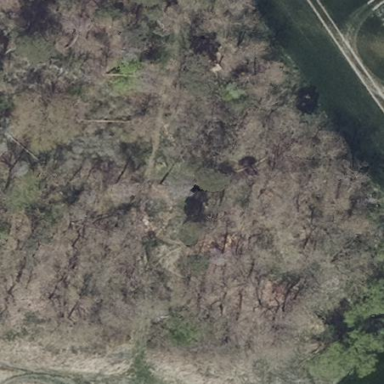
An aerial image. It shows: Deciduous broadleaved woodland.